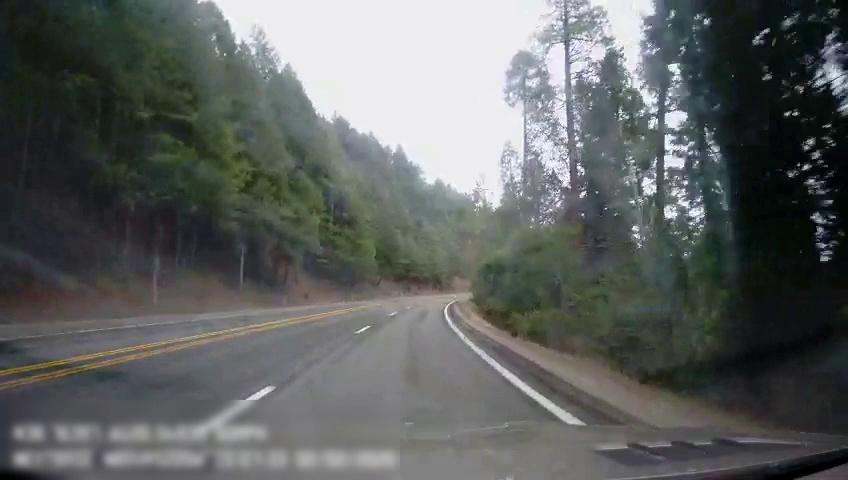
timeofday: Day
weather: Cloudy
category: Drivable Space
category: Lanes | Opposite Lane
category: Lanes | Opposite Lane
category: Lanes | Alternate Lane
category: Lanes | Current Lane
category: Lanes | Current Lane